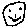
Label: smiley face